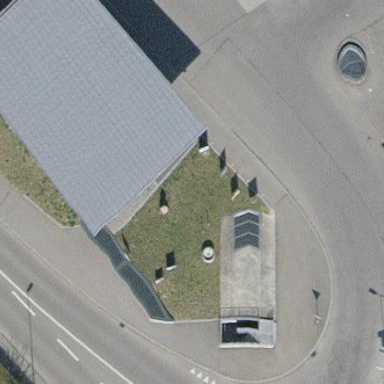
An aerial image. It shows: View of roof of building.